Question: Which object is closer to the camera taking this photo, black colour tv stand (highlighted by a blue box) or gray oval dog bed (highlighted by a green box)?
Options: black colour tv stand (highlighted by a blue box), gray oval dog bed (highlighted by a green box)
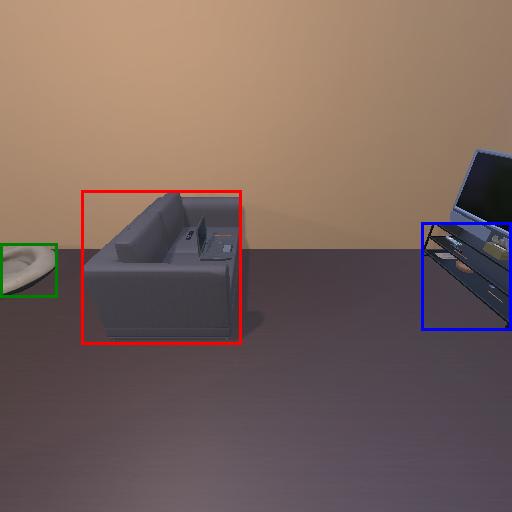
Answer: black colour tv stand (highlighted by a blue box)